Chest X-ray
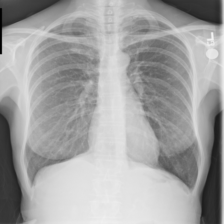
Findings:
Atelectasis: negative
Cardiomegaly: negative
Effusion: negative
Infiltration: negative
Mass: negative
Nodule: negative
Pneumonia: negative
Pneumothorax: negative
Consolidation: negative
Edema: negative
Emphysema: negative
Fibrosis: negative
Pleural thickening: negative
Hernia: negative